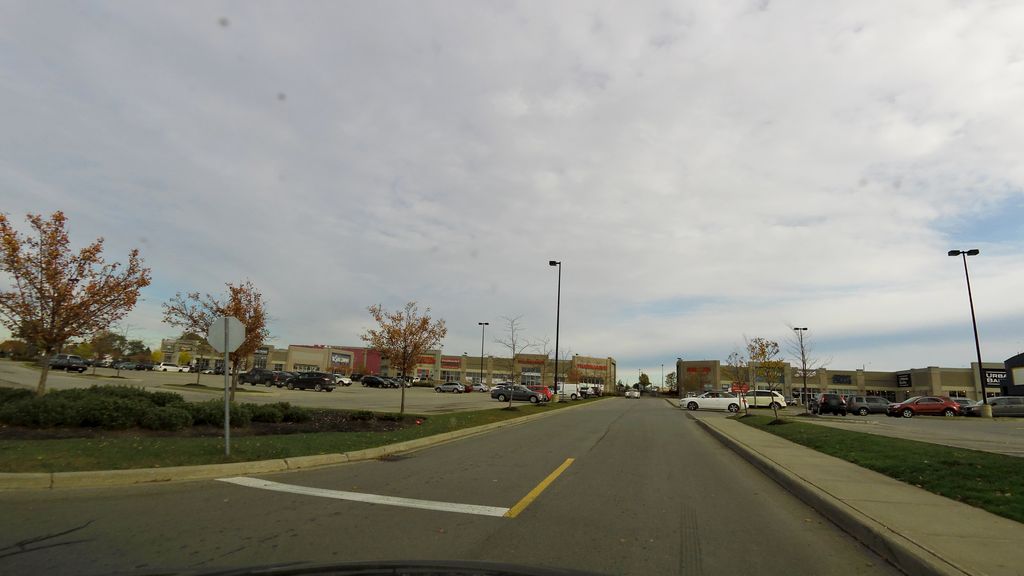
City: hamilton